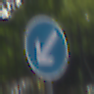
Verkehrszeichen: VorgeschriebeneVorbeifahrtLinks
Umgebung: Outdoor, Urban
Tageszeit: MorningAfternoon
Wetter: Overcast
Licht: Natural
Jahreszeit: NotSpecified
Kontrast: LowContrast